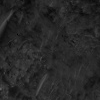
Atmospheric dust classification: not_dusty